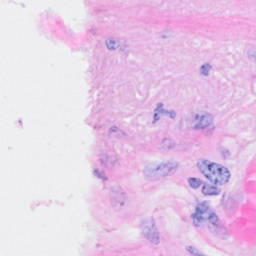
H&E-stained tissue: Breast